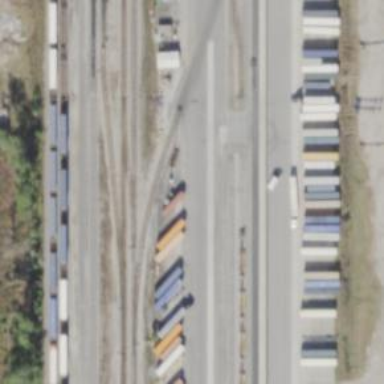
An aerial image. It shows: Railway yard used for servicing trains.